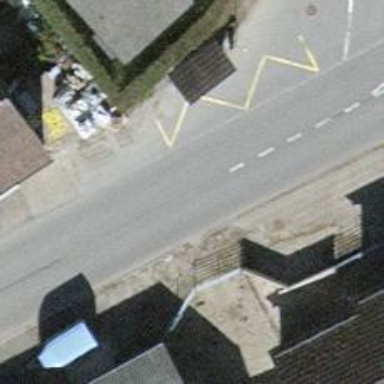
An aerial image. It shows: Public transport stop position.